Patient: sex F, age 54
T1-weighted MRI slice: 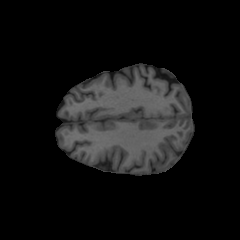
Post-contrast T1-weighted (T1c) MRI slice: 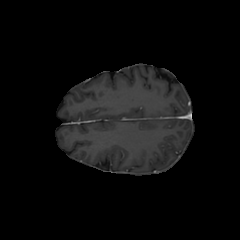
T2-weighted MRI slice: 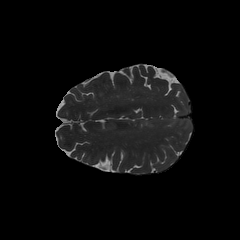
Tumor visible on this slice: no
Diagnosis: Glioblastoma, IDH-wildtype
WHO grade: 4